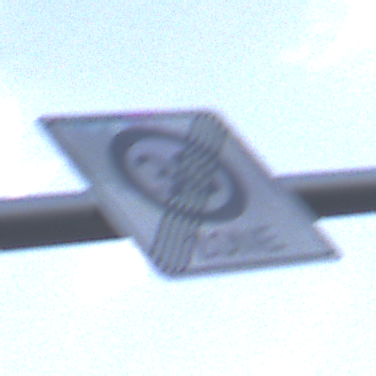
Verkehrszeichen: EndeZone30
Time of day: SunriseSunset
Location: Outdoor (Nature)
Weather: PartlyCloudy
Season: NotSpecified
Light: Natural